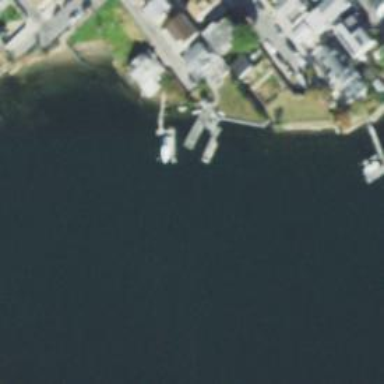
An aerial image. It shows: Man-made pier.